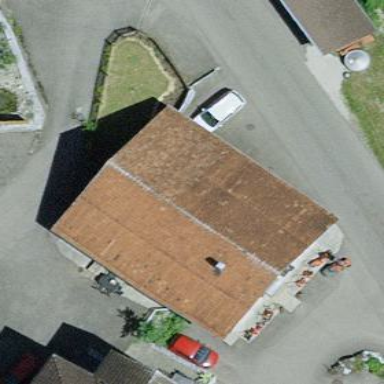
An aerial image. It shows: Detached building.